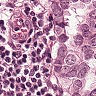
Metastatic tissue present: yes